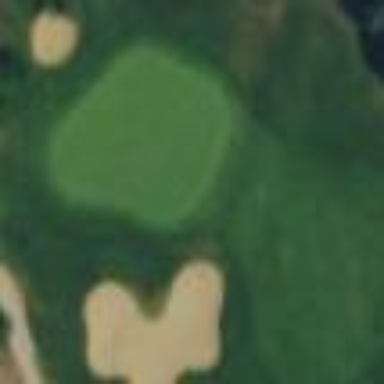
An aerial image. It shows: Golf fairway surrounded by grass.